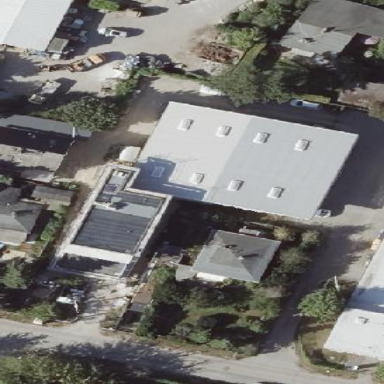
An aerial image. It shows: Building with flat roof.